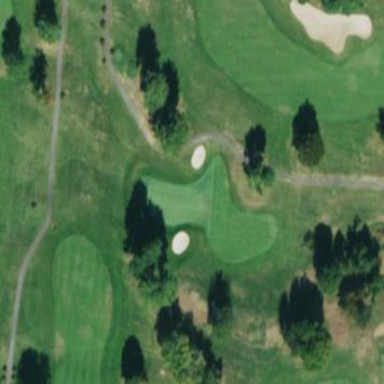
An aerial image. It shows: Grassy area designated as golf fairway.